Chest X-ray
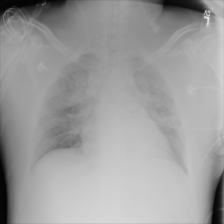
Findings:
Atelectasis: negative
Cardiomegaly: negative
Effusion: negative
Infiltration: negative
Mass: negative
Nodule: negative
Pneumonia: negative
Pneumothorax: negative
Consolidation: negative
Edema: negative
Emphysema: negative
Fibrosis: negative
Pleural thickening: negative
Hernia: negative